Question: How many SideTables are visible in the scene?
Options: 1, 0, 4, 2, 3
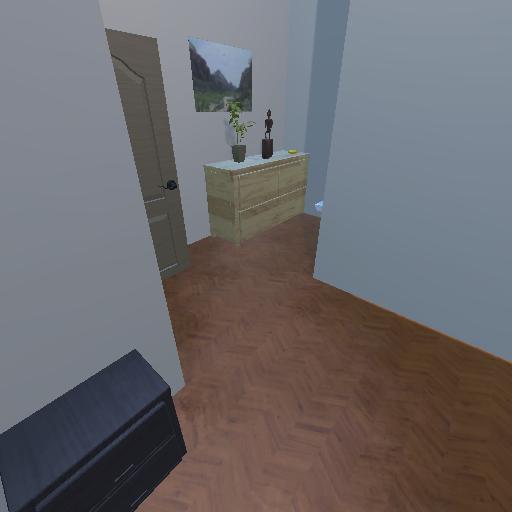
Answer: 1